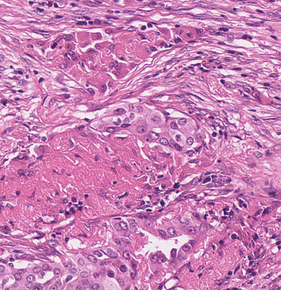
Tumor epithelial tissue: yes
Tumor-associated stroma tissue: yes
Normal tissue: no